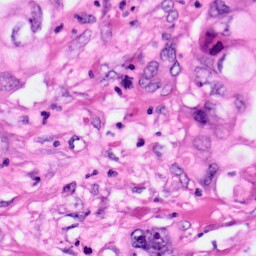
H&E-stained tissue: Pancreatic